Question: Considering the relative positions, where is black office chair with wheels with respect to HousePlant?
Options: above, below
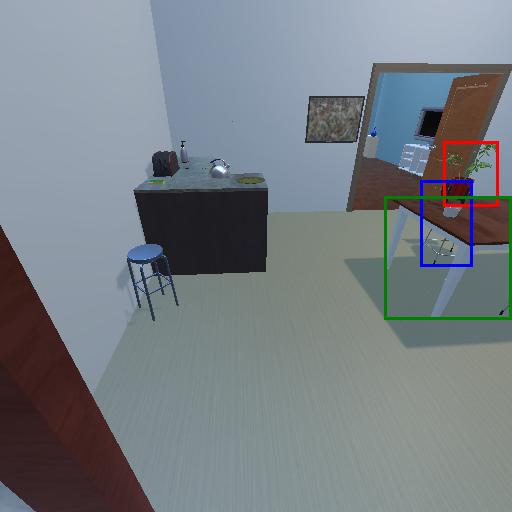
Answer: above